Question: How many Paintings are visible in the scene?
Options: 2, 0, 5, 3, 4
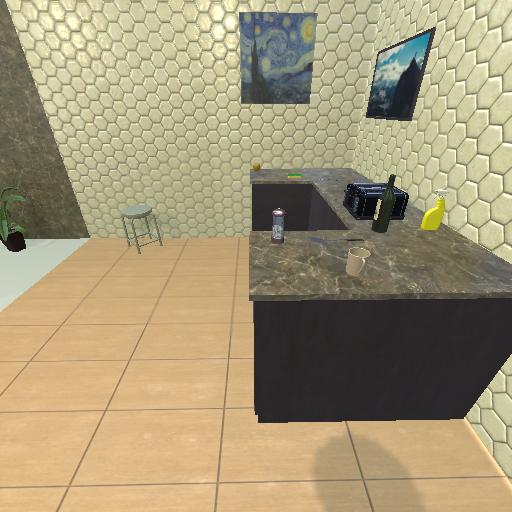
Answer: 2